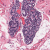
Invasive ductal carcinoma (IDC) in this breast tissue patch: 0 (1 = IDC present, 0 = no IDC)